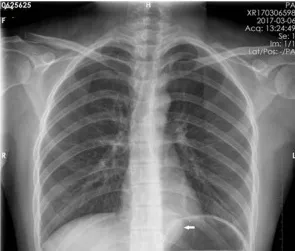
Radiologic examination. (C) Posteroanterior chest x-ray showing a left posterior mediastinum soft-tissue mass (white arrow).
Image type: radiology (x_ray)